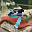
Label: 9